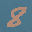
Label: 8